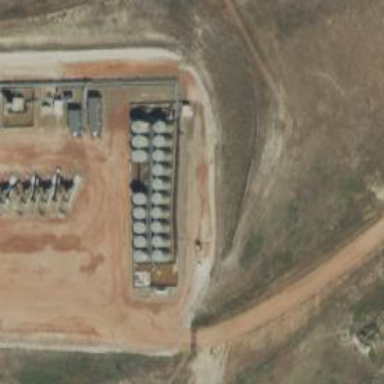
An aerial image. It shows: Storage tank that is man-made.